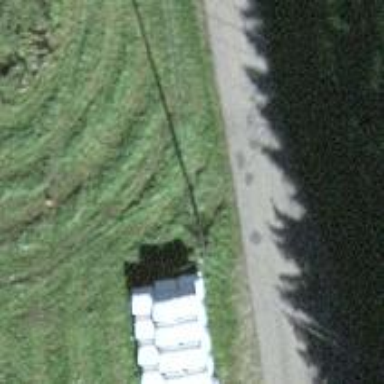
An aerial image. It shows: Utility pole in the area.